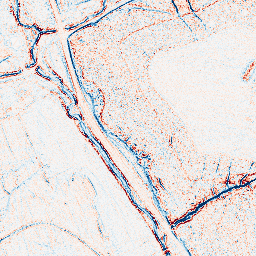
Category: edge_preserving
Decomposition family: bilateral
Decomposition parameters: d: 5
sigma_color: 50
sigma_space: 150
Upsampling method: lanczos
Upsampling parameters: scale: 4
Upsampling scale: 4